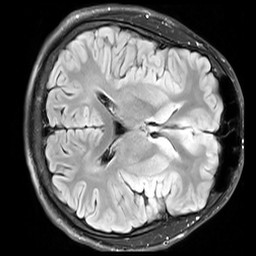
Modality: FLAIR
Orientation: axial
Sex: male
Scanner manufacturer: siemens
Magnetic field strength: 3 T
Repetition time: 10 s
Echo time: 0.09 s